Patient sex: M
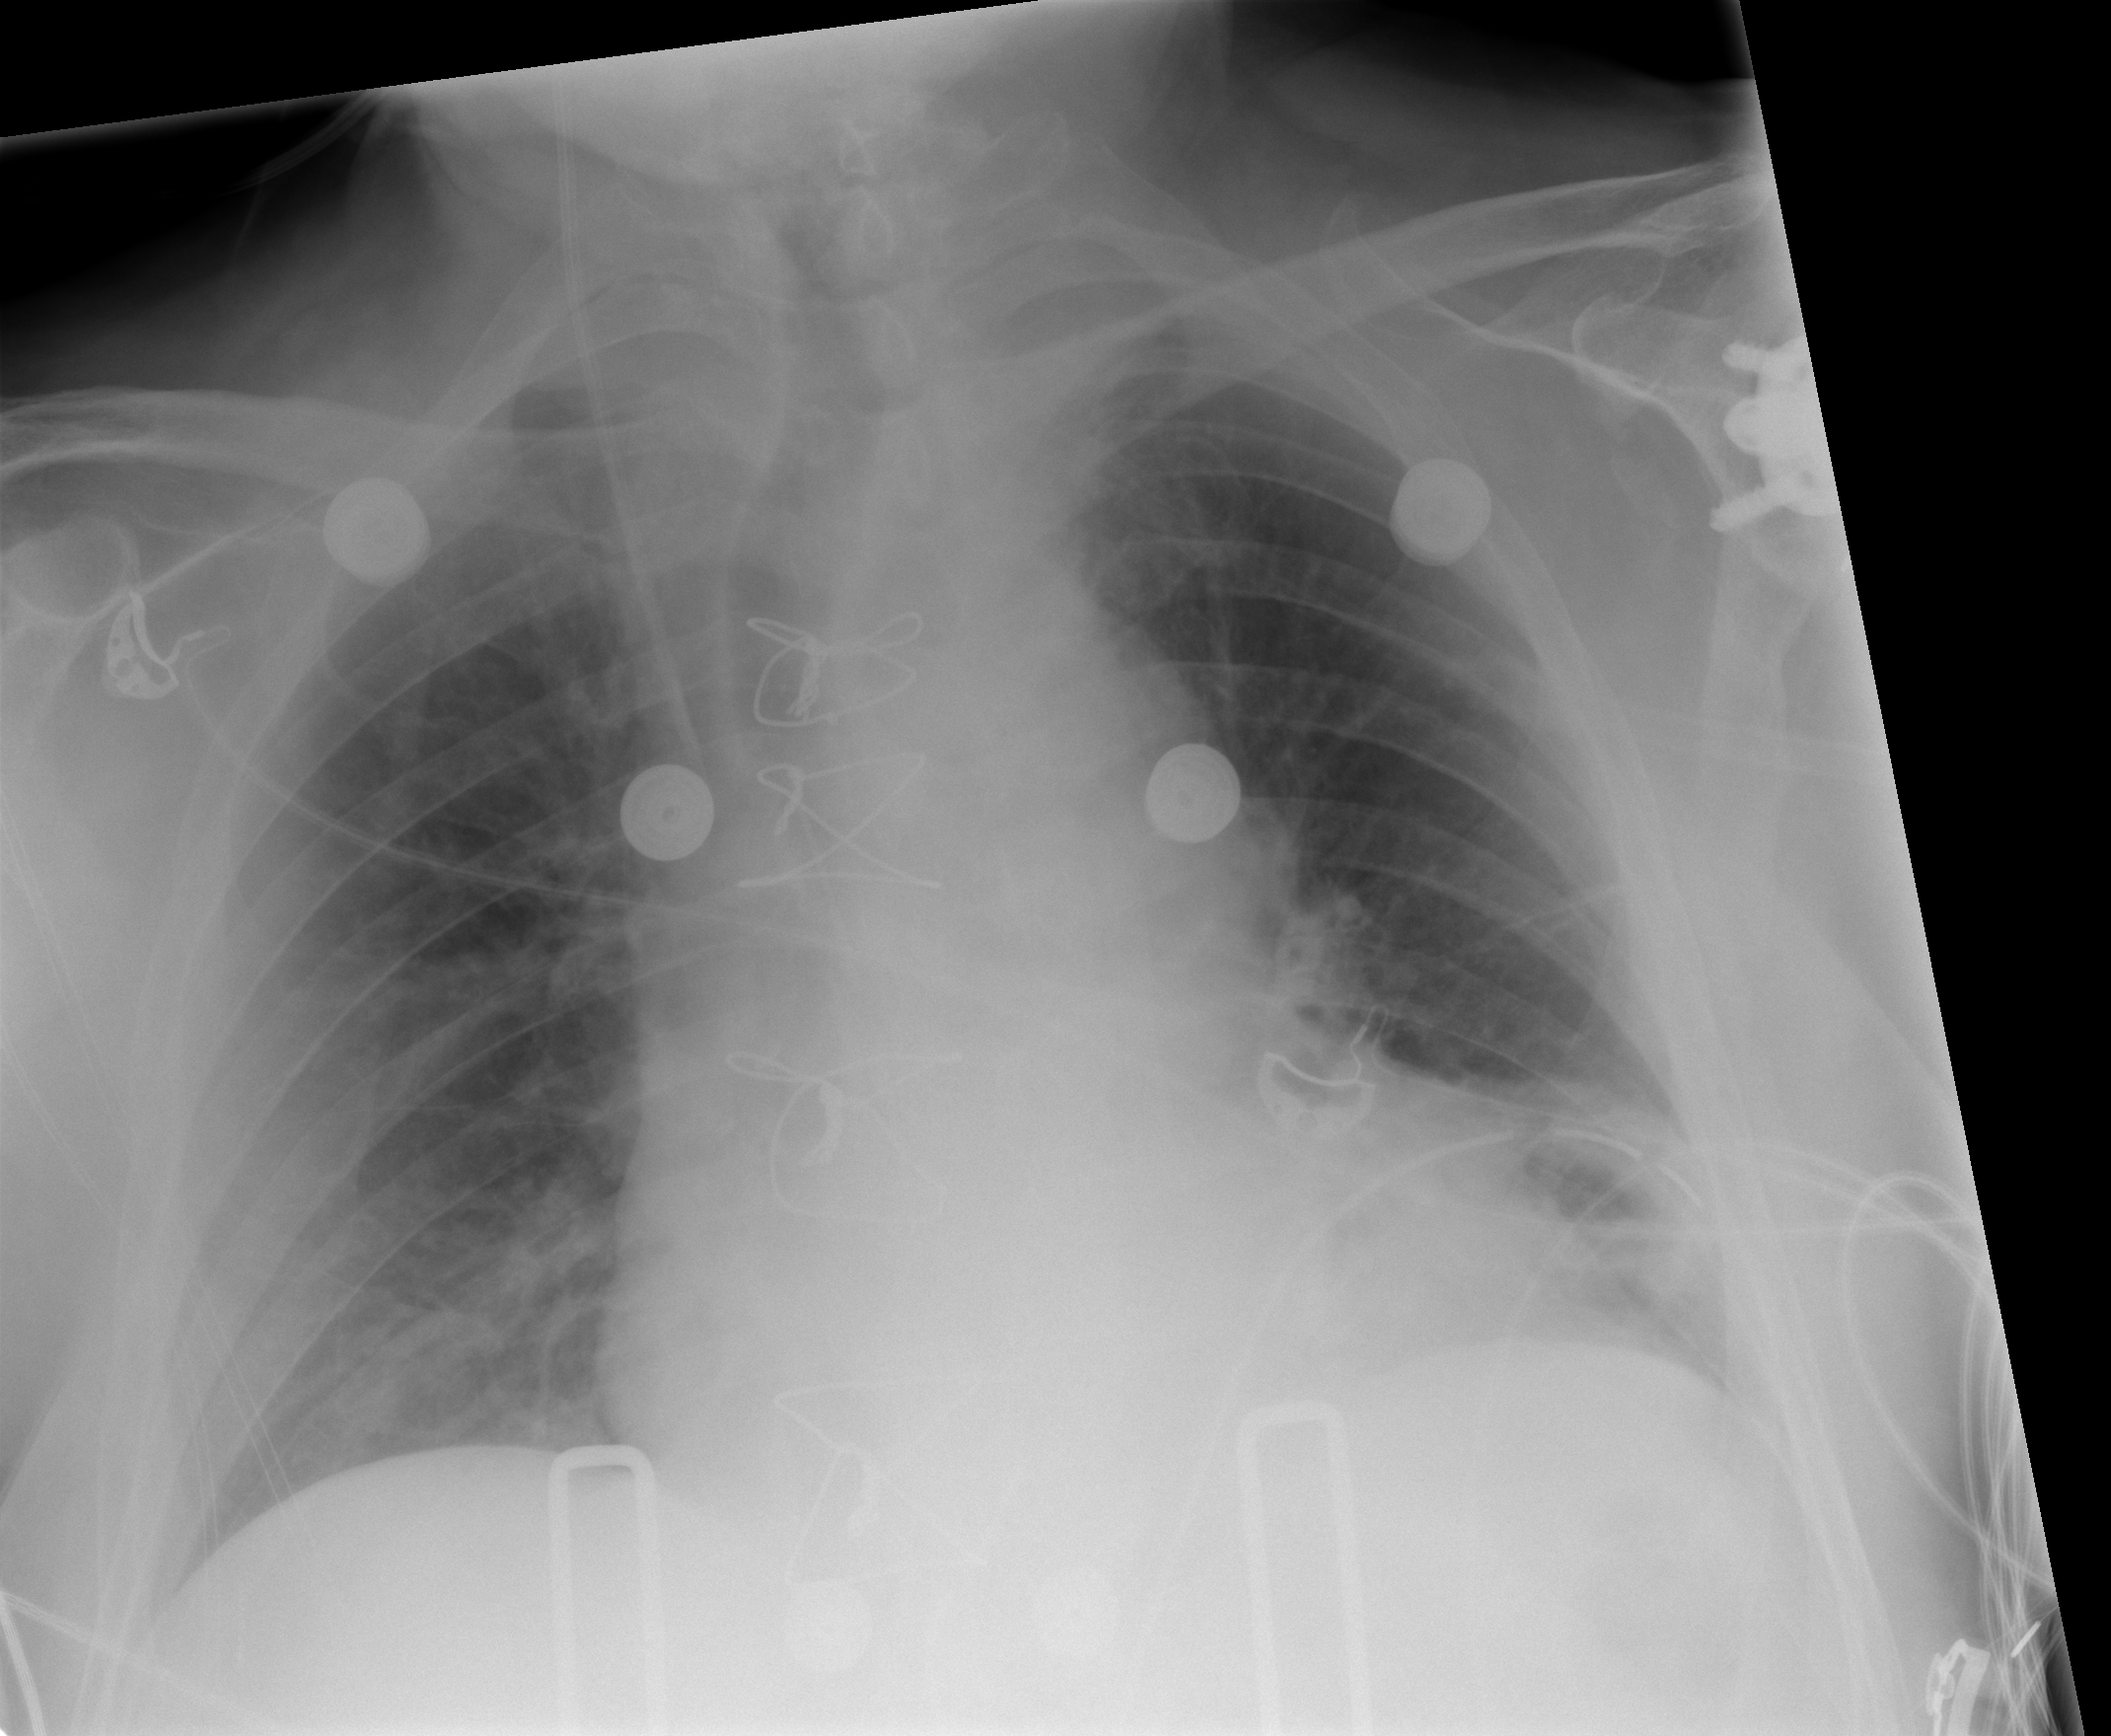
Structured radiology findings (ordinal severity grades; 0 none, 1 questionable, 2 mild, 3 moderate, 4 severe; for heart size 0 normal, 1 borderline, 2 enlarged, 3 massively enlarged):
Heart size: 2
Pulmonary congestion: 2
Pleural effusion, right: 0
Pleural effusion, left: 0
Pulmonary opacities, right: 0
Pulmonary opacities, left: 0
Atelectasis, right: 0
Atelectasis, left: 2